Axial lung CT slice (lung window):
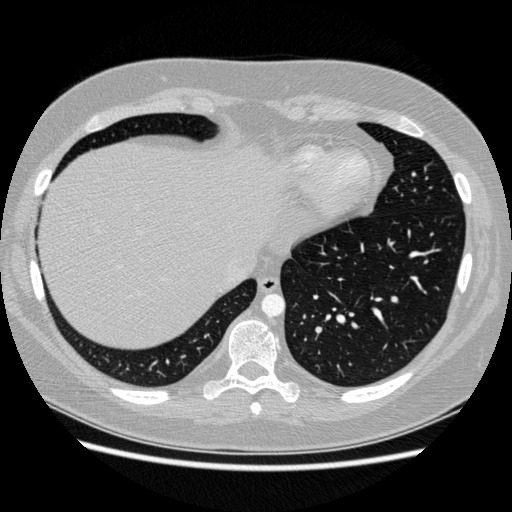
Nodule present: no